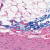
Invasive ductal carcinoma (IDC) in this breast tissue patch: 0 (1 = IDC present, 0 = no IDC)